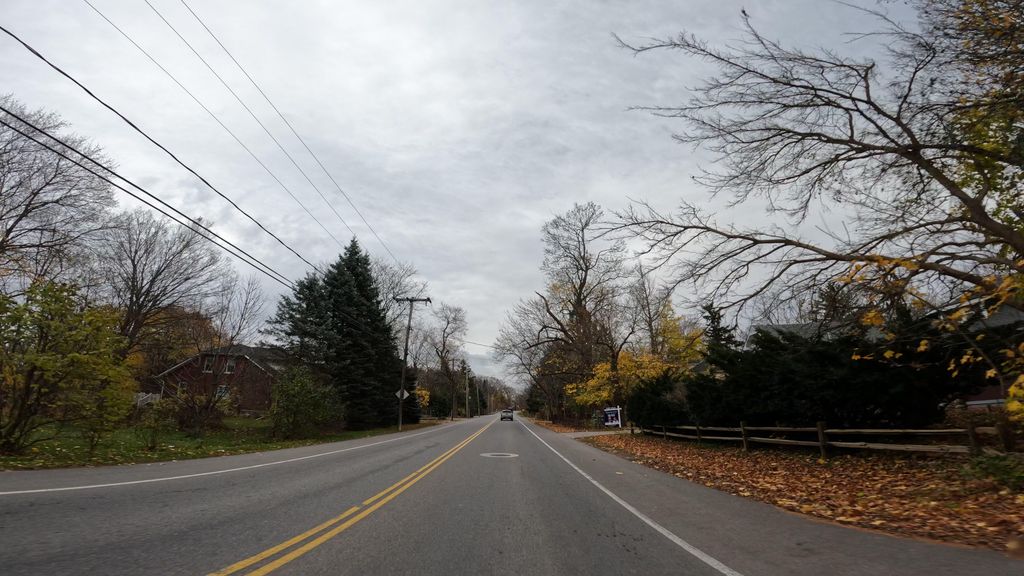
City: hamilton